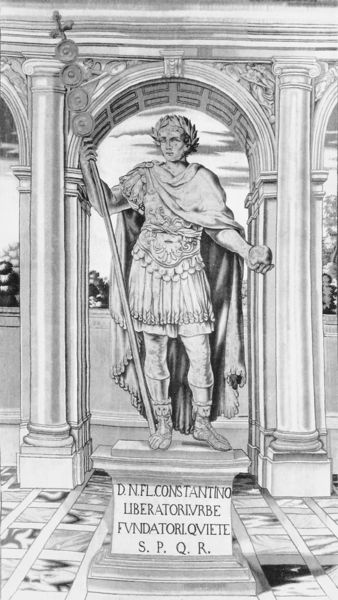
Titel: Konstantin
Künstler: Pietro da Cortona
Institution: Philadelphia, Museum of Art, Samuel H Kress Collection
Schlagwörter: säule, säulen, zeichnung, boden, figur, statue, bogen, kaiser, inschrift, tor, torbogen, druck, lorbeerkranz, rüstung, rom, römer, zeichung, imperator, s.p.q.r., konstantin, kaiseer, laffete